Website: home-depot
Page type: newsletter-management
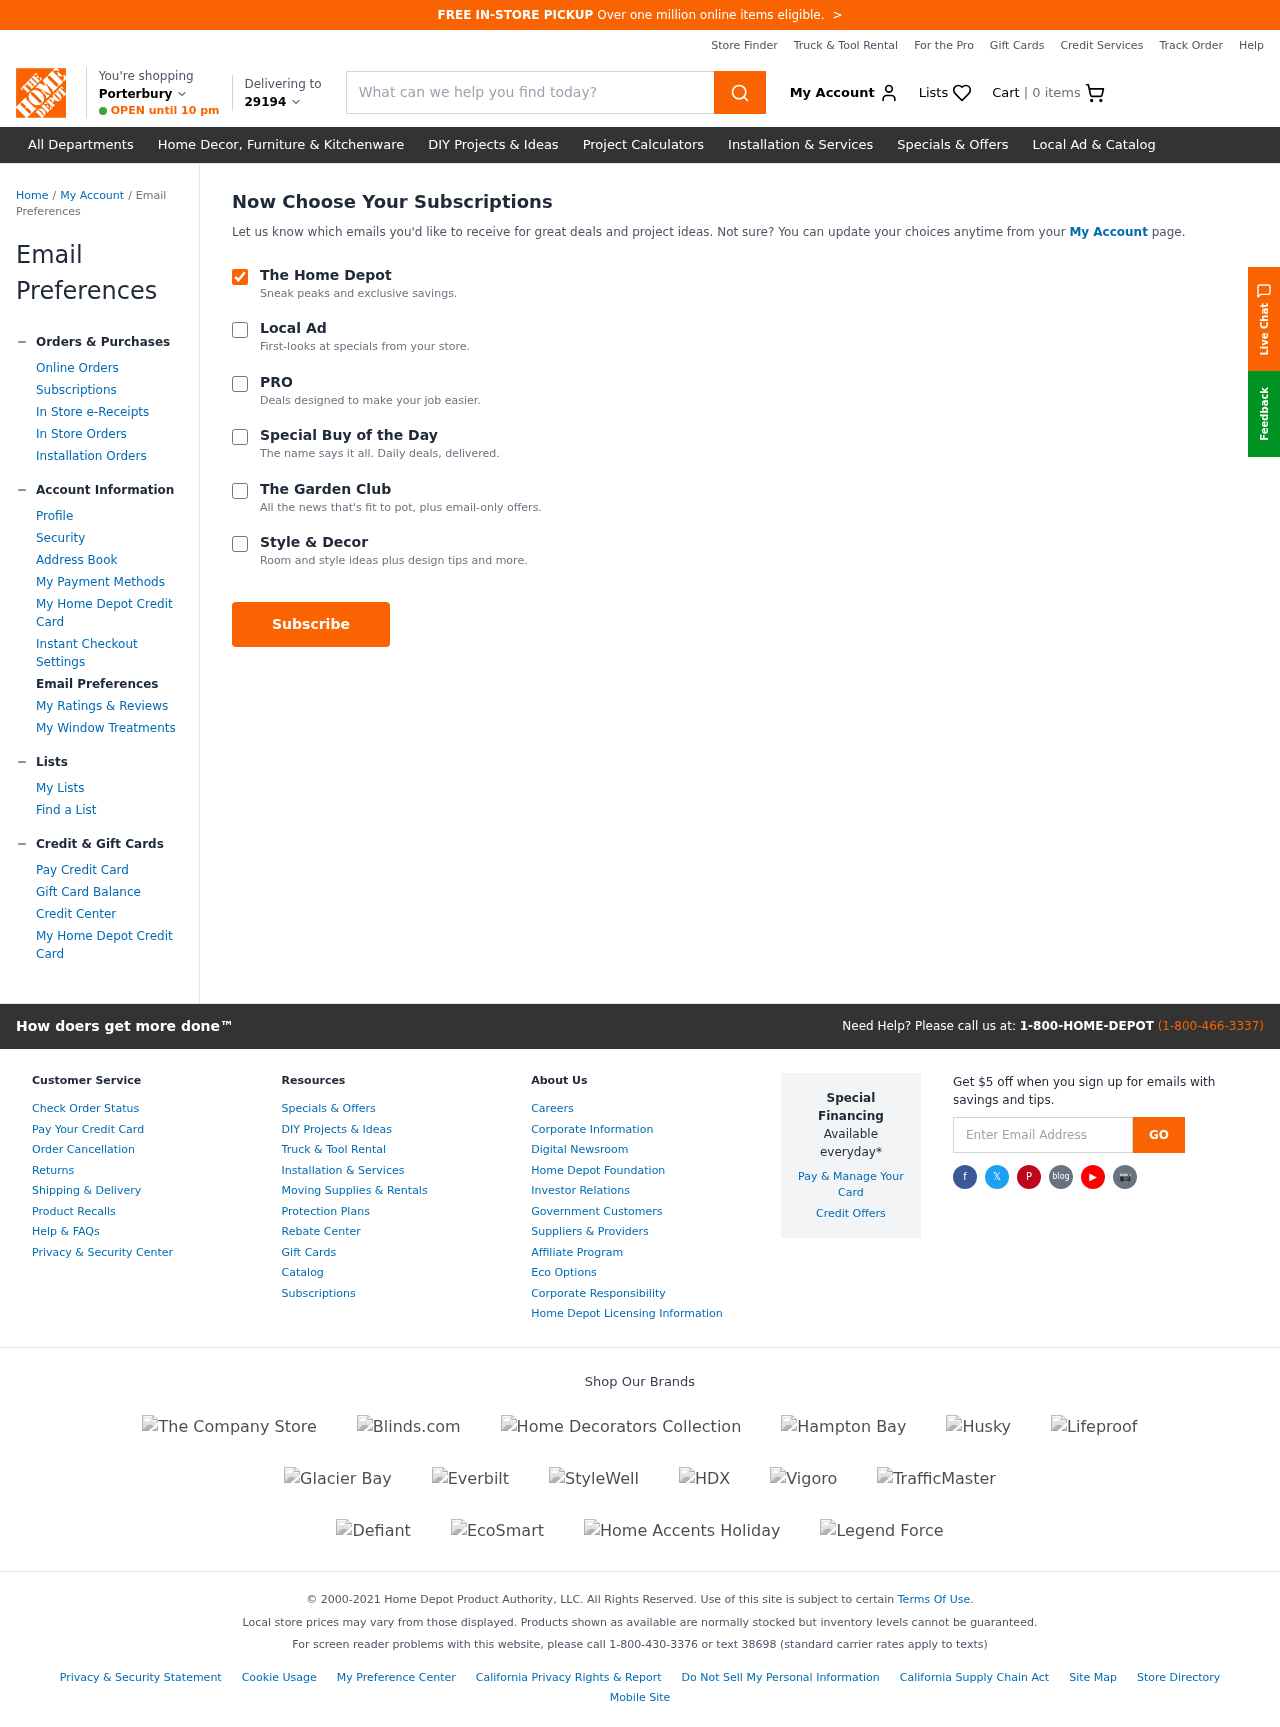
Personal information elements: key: PII_CITY
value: Porterbury
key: PII_POSTCODE
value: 29194
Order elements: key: ORDER_NUM_ITEMS
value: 0
Search elements: key: HEADER_SEARCH
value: What can we help you find today?